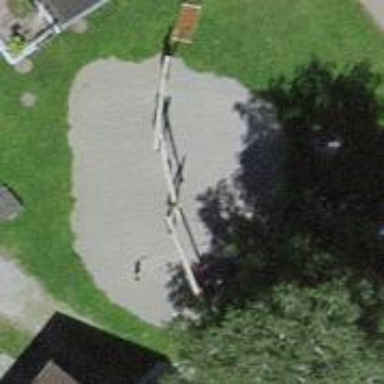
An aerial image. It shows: Playground featuring basket swing.